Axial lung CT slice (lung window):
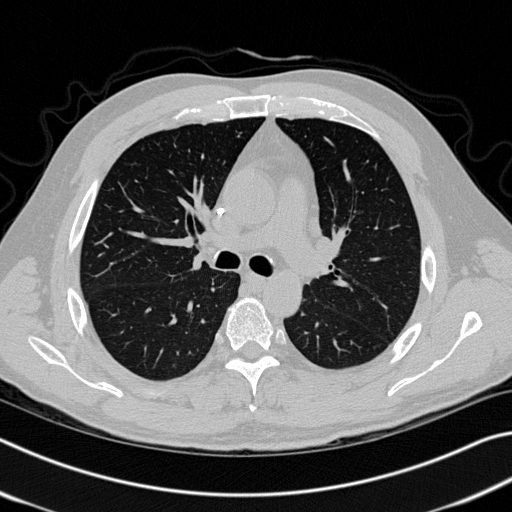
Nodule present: no